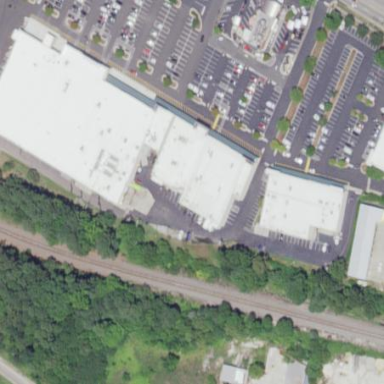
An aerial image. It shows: Retail building.